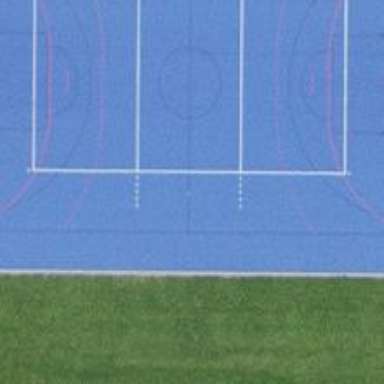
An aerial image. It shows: Blue multi-sport pitch with tartan surface.